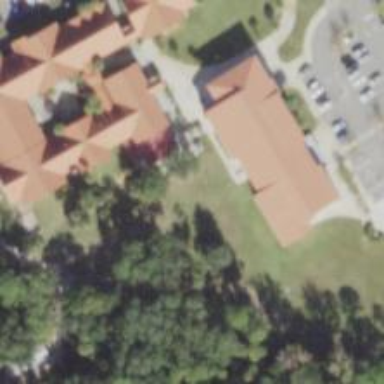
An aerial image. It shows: College building.